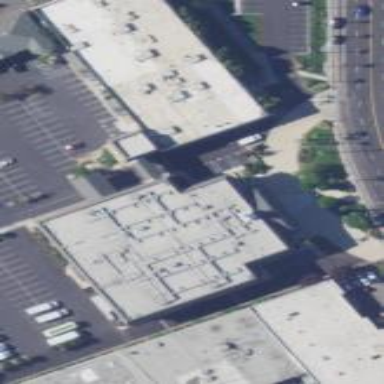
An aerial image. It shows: College building.